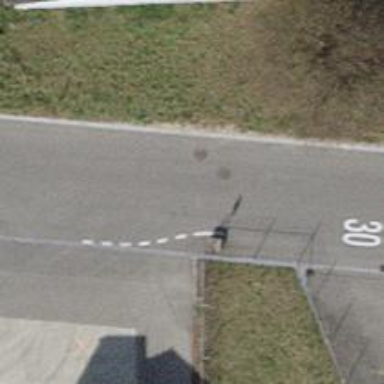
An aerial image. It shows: Traffic calming feature called choker.